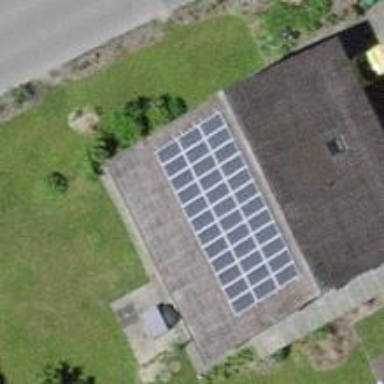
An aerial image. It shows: Solar power generator with photovoltaic panels.